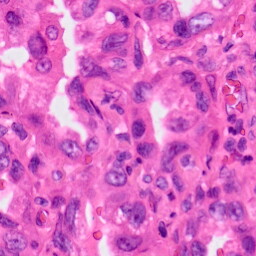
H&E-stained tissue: Lung